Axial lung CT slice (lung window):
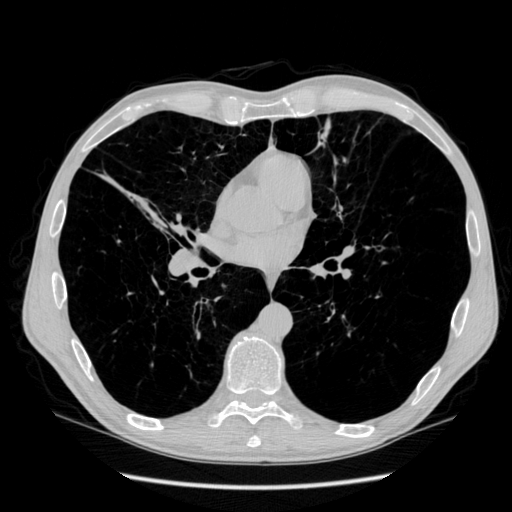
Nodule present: no